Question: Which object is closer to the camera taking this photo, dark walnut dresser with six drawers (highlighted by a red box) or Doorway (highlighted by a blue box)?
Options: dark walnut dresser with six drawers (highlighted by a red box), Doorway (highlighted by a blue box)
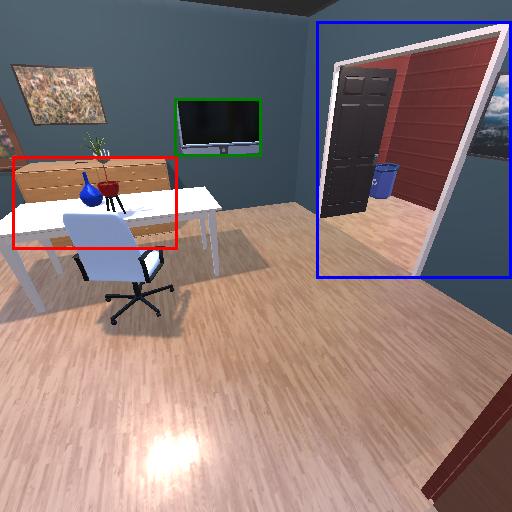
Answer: dark walnut dresser with six drawers (highlighted by a red box)